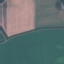
Land use / land cover: AnnualCrop